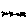
Label: sun